Interaction volume radius: 5 \u00c5
Interaction volume height: 15 \u00c5
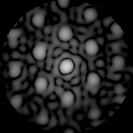
Disorder parameter: 0.4582